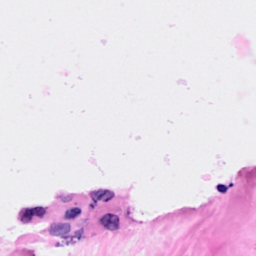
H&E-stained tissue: Breast